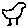
Label: bird